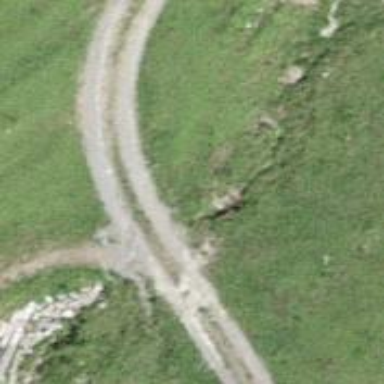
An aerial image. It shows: Gravel track road with bridge. The track is of grade3 tracktype.